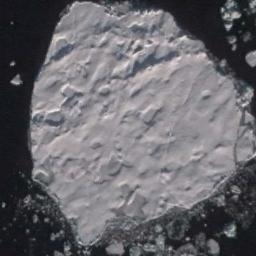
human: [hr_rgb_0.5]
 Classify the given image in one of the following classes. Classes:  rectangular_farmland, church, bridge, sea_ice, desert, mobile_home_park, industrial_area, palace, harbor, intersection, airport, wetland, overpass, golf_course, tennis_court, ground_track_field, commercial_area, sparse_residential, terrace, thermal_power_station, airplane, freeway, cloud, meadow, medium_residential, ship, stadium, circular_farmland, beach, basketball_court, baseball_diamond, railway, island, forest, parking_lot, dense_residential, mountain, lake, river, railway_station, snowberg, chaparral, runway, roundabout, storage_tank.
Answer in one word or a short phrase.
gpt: sea_ice